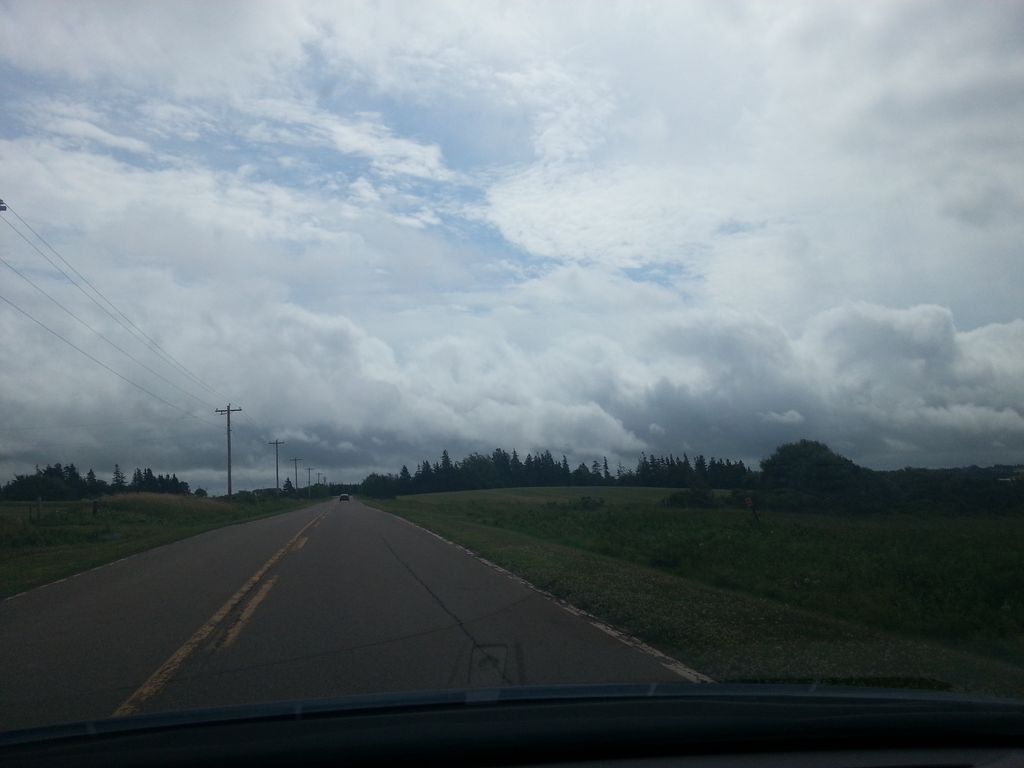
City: charlottetown